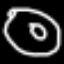
Label: donut